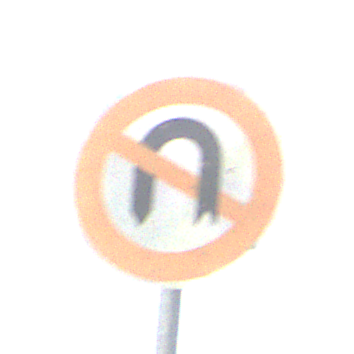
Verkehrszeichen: VerbotWenden
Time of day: Night
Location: Outdoor (Nature)
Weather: Overcast
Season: NotSpecified
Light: Artificial